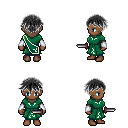
a pixel art fantasy rpg character, female body template, human, dark skin, sash dress, magenta pants, gray short bangs hairstyle, white cloth bracers, dagger, four views (front, back, left, right), 2x2 character sprite sheet, small pixel art, hard edges, no anti-aliasing